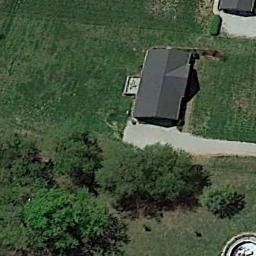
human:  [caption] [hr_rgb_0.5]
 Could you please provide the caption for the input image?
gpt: There are many trees beside the sparse residential .

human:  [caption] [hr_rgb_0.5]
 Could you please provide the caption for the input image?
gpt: There is a house by the road, With a few trees behind it .

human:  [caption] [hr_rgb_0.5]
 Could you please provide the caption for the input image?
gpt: The sparse residential is on the grass next to some trees and a road .

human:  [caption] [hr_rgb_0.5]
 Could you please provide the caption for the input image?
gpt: In a sparse residential area there is a grey house and many green trees surrounded by grass .

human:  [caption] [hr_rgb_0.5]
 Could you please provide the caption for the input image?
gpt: A sparse residential area with a black building on the green meadow .